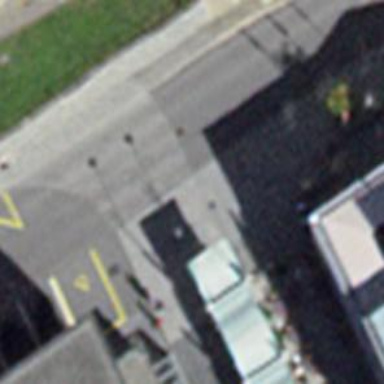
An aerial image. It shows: Post box.